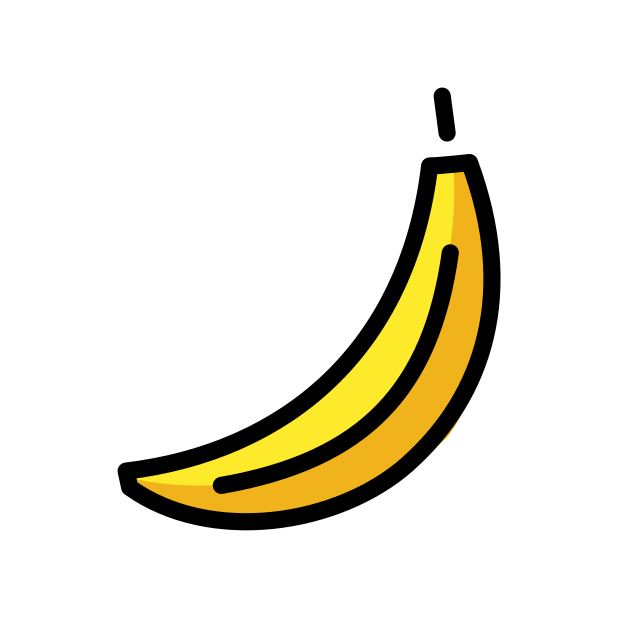
banana